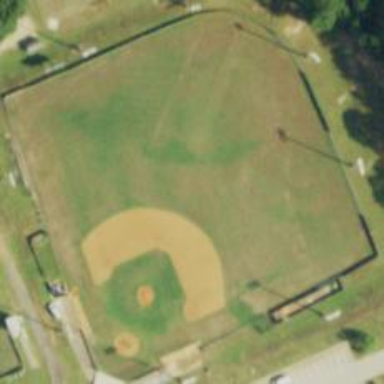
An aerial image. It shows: Baseball pitch for leisure land.